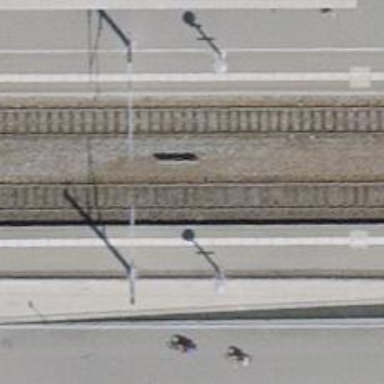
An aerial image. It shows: Stop position for public transport on the railway.